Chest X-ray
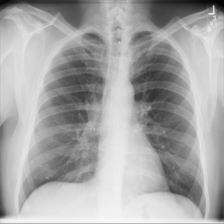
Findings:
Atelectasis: negative
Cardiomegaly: negative
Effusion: negative
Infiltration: negative
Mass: positive
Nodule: negative
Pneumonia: negative
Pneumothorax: negative
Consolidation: negative
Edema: negative
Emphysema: negative
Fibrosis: negative
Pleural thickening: positive
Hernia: negative